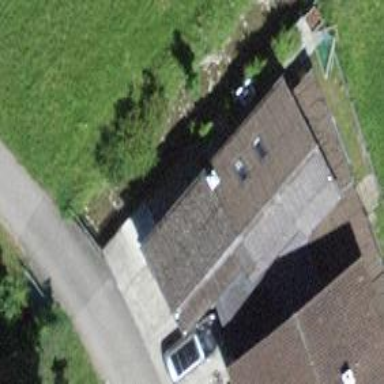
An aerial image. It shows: Shed building.